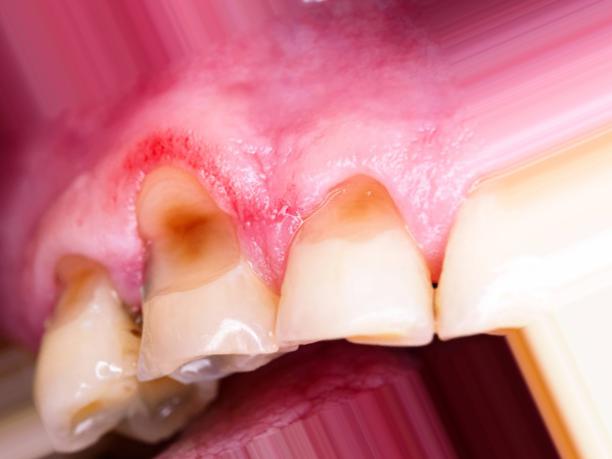
Condition: Caries